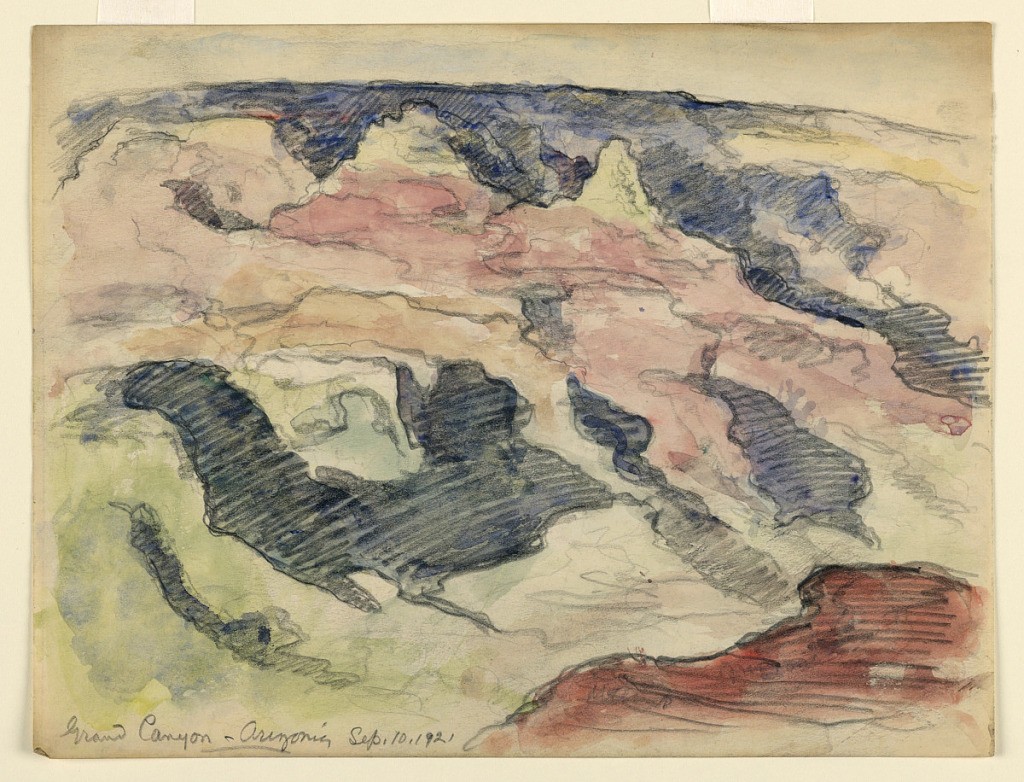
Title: Grand Canyon, Arizona
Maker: Eugene Higgins, American, 1874–1958
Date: September 10, 1921
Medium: Brush and watercolor, graphite on paper
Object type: Drawing
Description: View looking across the rim on the canyon, semi-abstractly rendered.